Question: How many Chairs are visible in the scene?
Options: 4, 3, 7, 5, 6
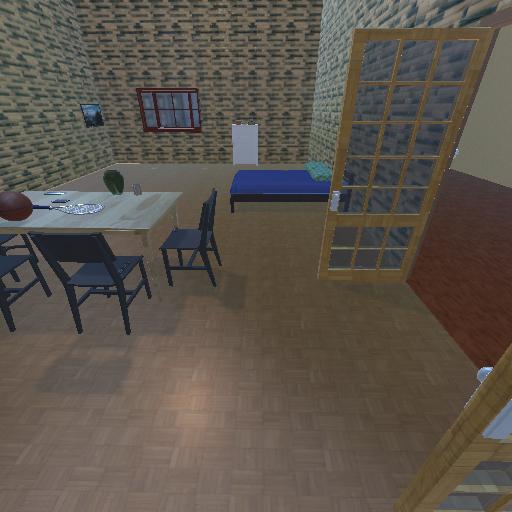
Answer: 4